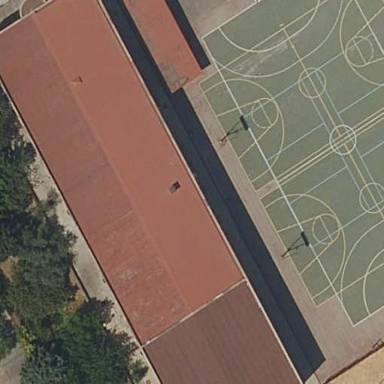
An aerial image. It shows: School.